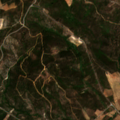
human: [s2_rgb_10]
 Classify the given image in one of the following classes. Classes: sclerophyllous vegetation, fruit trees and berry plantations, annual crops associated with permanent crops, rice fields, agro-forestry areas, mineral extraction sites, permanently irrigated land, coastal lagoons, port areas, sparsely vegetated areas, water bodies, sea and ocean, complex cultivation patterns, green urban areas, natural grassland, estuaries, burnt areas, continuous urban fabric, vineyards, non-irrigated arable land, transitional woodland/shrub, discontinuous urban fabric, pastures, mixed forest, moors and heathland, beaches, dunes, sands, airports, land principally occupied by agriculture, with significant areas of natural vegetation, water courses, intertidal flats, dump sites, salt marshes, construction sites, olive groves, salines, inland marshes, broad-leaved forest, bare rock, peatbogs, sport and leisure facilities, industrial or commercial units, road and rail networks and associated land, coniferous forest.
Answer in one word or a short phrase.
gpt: complex cultivation patterns, land principally occupied by agriculture, with significant areas of natural vegetation, transitional woodland/shrub